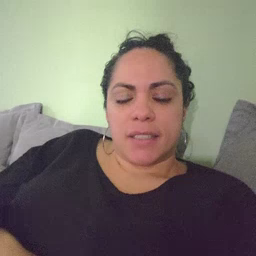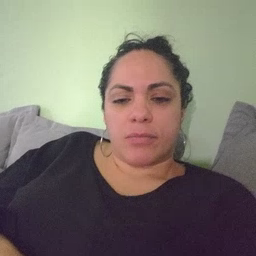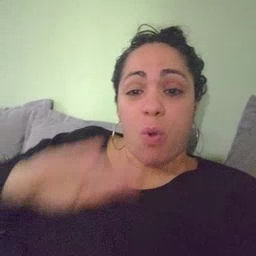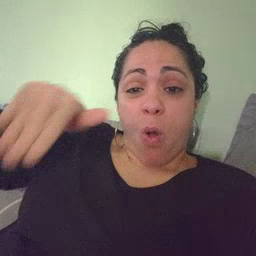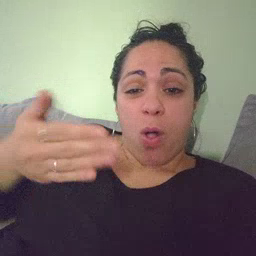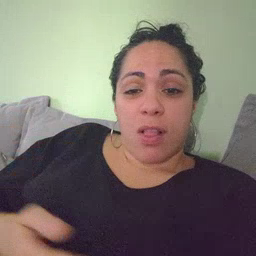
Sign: all